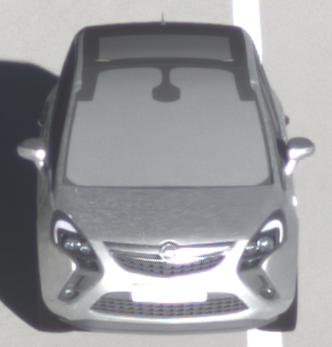
Make: Opel
Model: Zafira Tourer 1.8
Detailed model: Zafira (C) Tourer
Model produced from: 2012/01
Model produced until: 2015/06
Doors: 5
Color: white
Road condition: dry road
Daytime: morning or afternoon
Contrast: high contrast